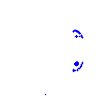
Particle: electron